Question: I get a dashed border when I select the select box in Firefox. How can I remove it? See the image.

<URL>
'''
select.register {
-webkit-appearance: none;
-moz-appearance: none;
text-indent: 0.01px;
text-overflow: '';
appearance: none;
font-size:14px;
display: inline-block;
height: 30px;
margin: 0;
padding: 5px 8px;
background: #fff;
border: 1px solid #d9d9d9;
border-top: 1px solid #c0c0c0;
-webkit-box-sizing: border-box;
-moz-box-sizing: border-box;
box-sizing: border-box;
-webkit-border-radius: 1px;
-moz-border-radius: 1px;
border-radius: 1px;
}
select.register:focus{
outline: none;
border: 1px solid #ff00ff;
-webkit-box-shadow: inset 0 1px 2px rgba(0,0,0,0.3);
-moz-box-shadow: inset 0 1px 2px rgba(0,0,0,0.3);
box-shadow: inset 0 1px 2px rgba(0,0,0,0.3);
}
'''
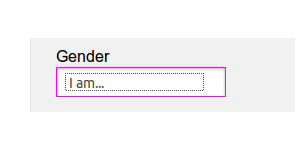
Answer: Add the below to your CSS, it should fix it.
'''
select:-moz-focusring {
color: transparent;
text-shadow: 0 0 0 #000;
}
'''
<URL>